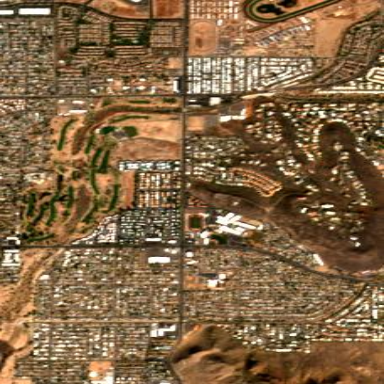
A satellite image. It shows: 18-hole golf course classified as leisure land.